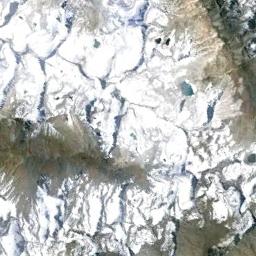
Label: snowberg